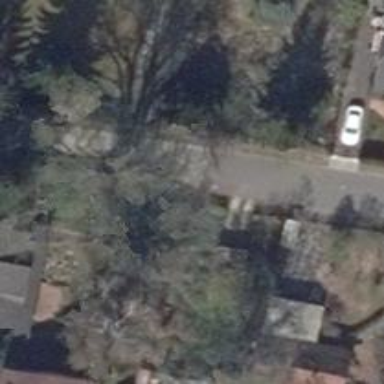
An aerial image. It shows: Residential road.